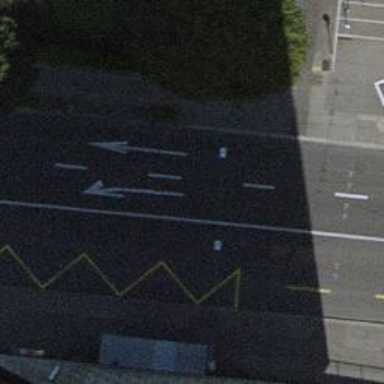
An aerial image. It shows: Secondary road with asphalt surface. There are sidewalks on both sides of the road. Trolley wires are visible above the road.